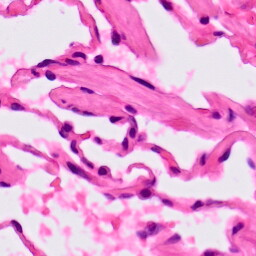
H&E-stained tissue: Lung